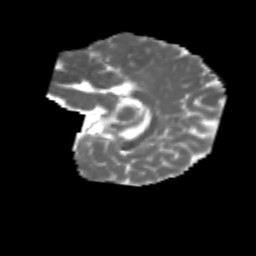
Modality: MD
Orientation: sagittal
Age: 6
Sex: female
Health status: healthy